Question: I am overriding NSResponder's 'mouseEntered(theEvent: NSEvent)' method and want to retrieve the value I set when creating a NSTrackingArea in Swift. I am using <URL> constructor to create the NSTrackingArea and pass the following object as 'userInfo'.
'''
let trackerData = ["myTrackerKey": view]
let trackingArea = NSTrackingArea(rect: trackingRect, options: [.EnabledDuringMouseDrag, .MouseEnteredAndExited, .ActiveInActiveApp], owner: self, userInfo: trackerData)
'''
('view : NSView' as well as 'trackingRect : NSRect' do exist)
I am setting 'trackerData' as 'userInfo' so I can read it later in 'mouseEntered(theEvent: NSEvent)'.
'''
override func mouseEntered(theEvent: NSEvent) {
// This does not work
let data1 = theEvent.userData as [NSObject : AnyObject]
let data2 = theEvent.userData as [String : NSView]
let data3 = theEvent.userData as NSDictionary
}
'''
My code is based on this <URL> provided by Apple. To quote line 372 of 'SuggestionsWindowController.m':
'''
HighlightingView *view = [(NSDictionary*)[event userData] objectForKey: kTrackerKey];
'''
So how can I read the event's 'userData'?
I have looked at <URL> but it does not work.

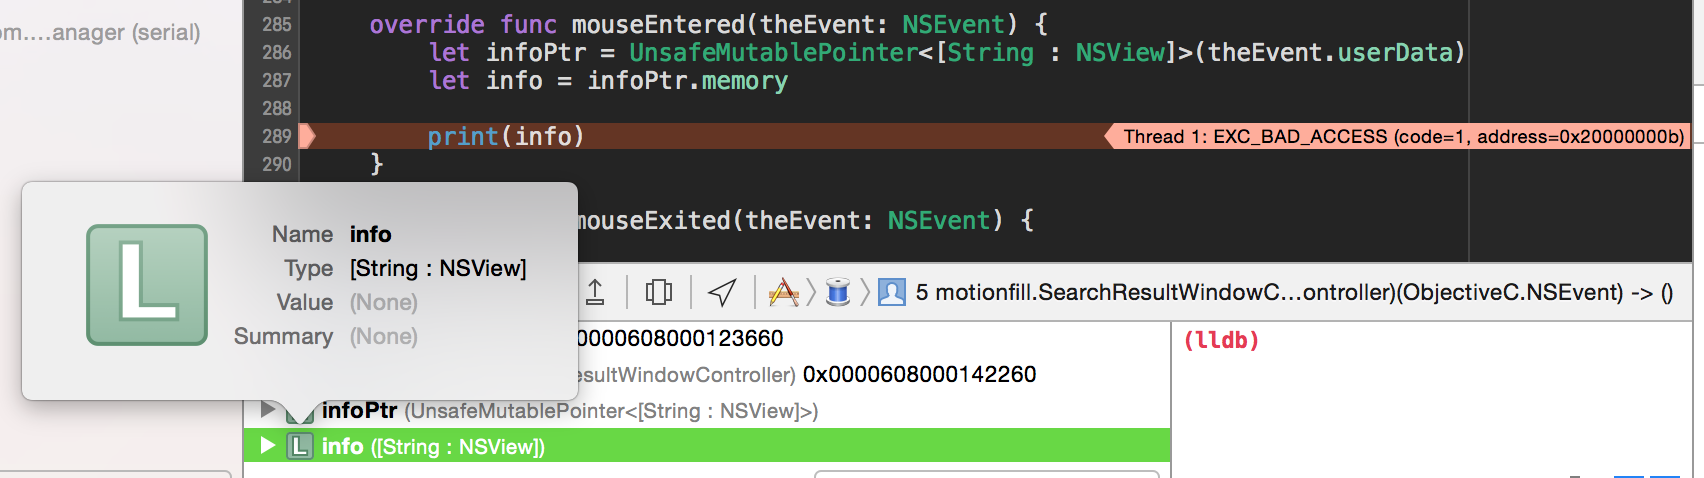
Answer: If you want to read 'trackerData' from the event, you have to get the user info from the tracking area
'''
if let userInfo = theEvent.trackingArea?.userInfo {
let trackerData = userInfo["myTrackerKey"]! as! NSView
// do something with the view
}
'''